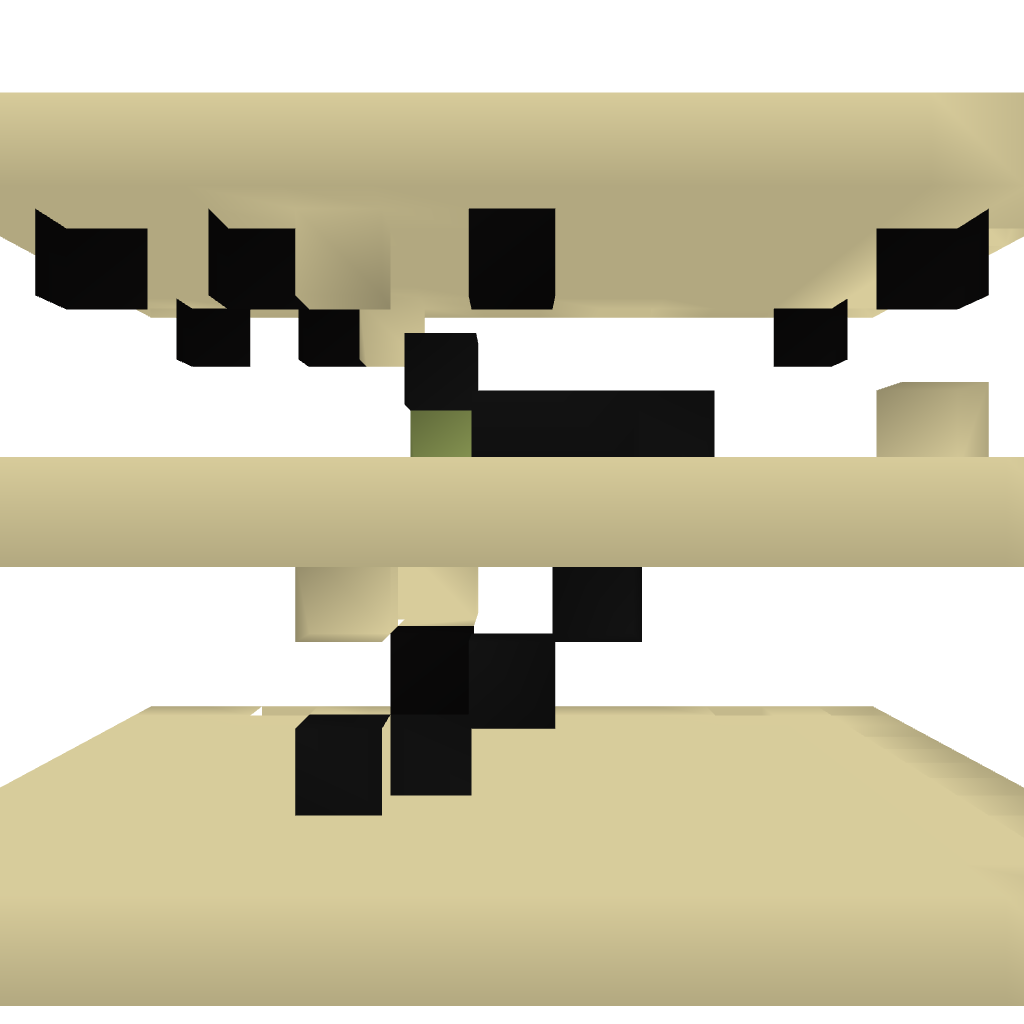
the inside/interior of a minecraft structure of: Small Redstone House